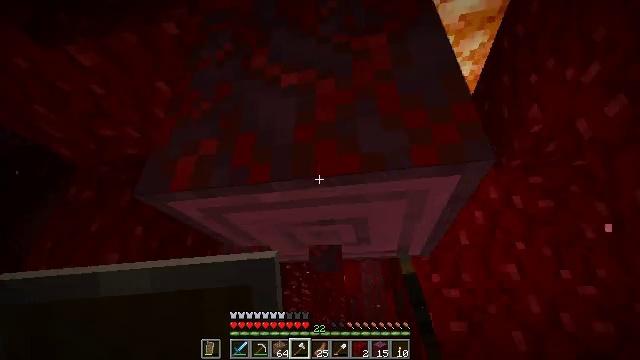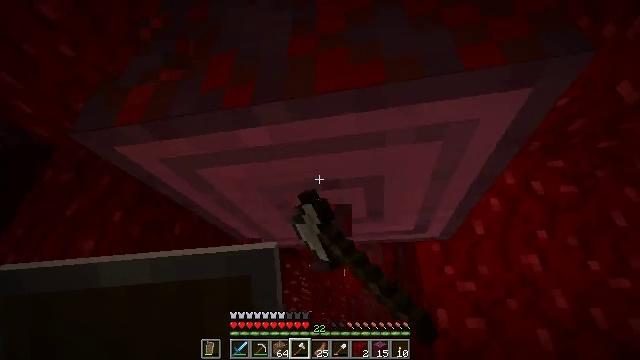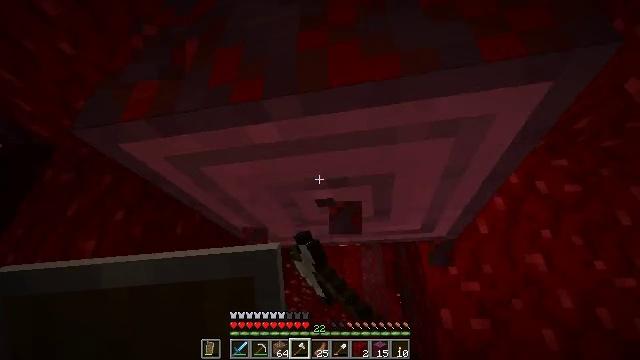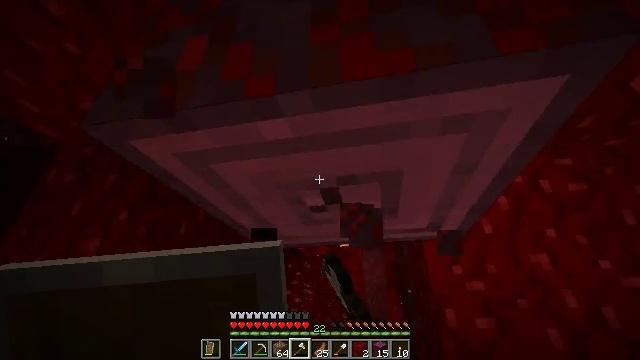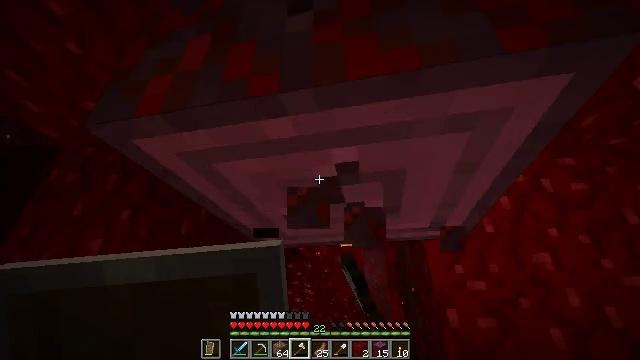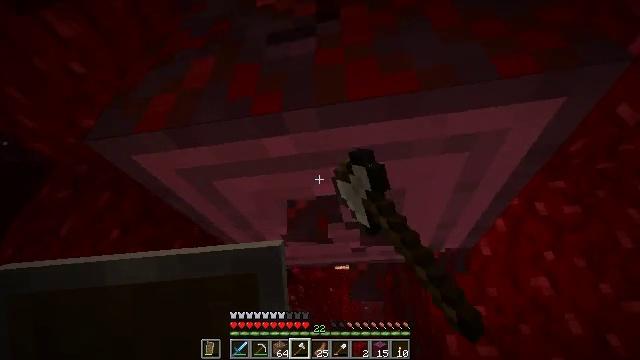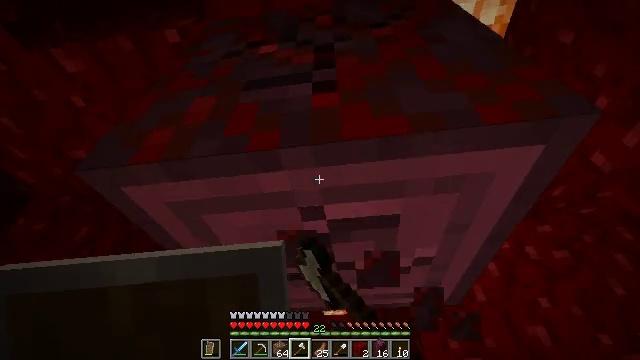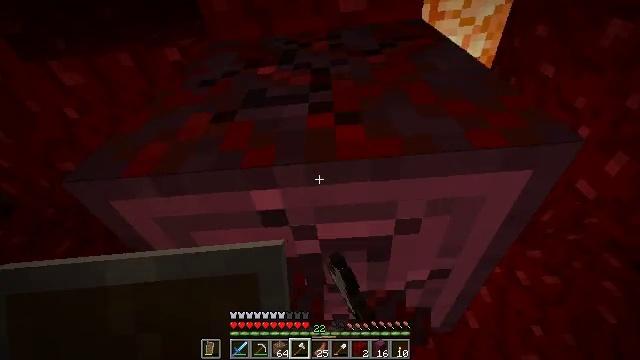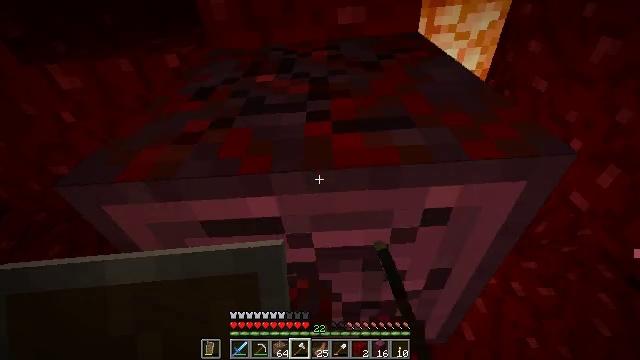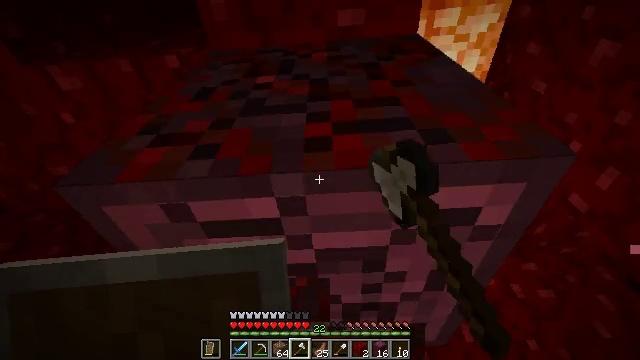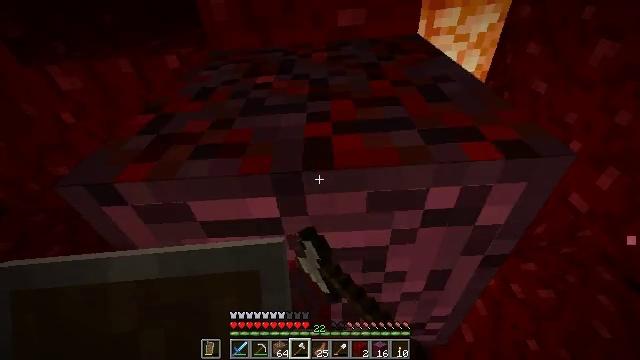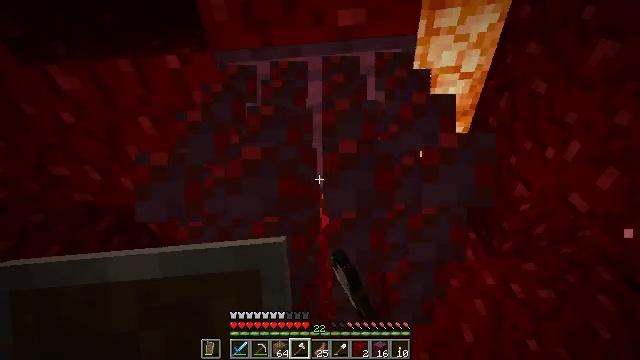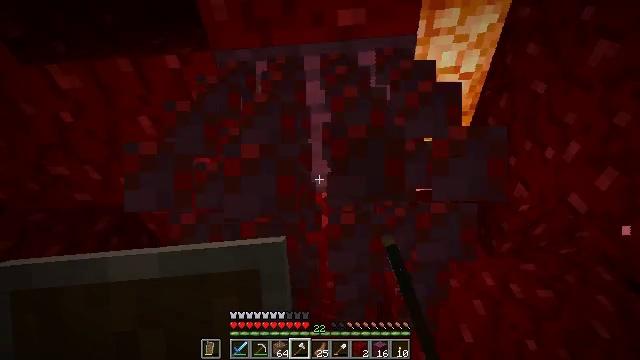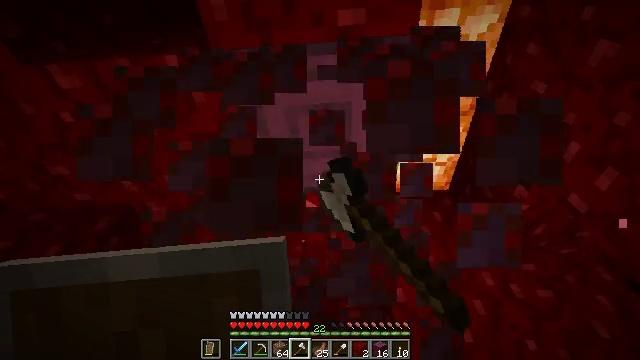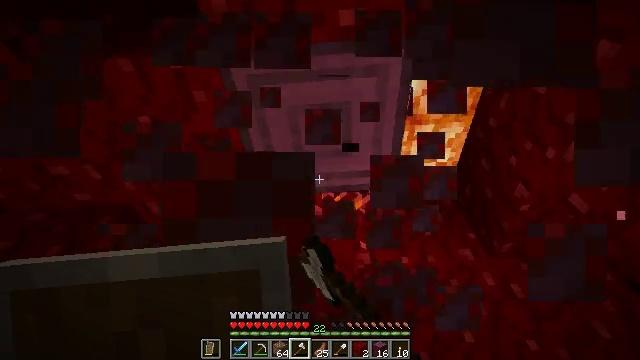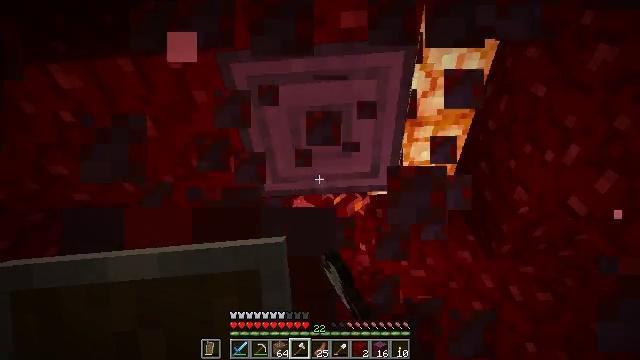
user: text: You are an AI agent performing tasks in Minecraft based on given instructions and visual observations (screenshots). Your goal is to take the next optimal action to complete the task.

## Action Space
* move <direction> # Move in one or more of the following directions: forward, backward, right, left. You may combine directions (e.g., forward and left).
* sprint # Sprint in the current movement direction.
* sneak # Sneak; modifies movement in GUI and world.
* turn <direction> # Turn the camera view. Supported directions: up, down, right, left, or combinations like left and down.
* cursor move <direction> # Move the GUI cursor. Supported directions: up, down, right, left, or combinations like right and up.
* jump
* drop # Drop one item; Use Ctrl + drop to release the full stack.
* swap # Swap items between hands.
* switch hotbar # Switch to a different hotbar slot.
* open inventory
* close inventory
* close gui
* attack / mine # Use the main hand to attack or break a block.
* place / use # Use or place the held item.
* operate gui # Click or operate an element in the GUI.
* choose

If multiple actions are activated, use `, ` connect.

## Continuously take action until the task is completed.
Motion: motion action
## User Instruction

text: Mine the crimson stem in the Nether.
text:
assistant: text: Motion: move forward, attack / mine
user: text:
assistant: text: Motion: attack / mine
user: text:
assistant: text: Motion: attack / mine
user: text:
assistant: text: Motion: attack / mine
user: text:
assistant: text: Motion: turn right and up, attack / mine
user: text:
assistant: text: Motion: turn right and up, attack / mine
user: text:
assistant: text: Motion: turn right and up, attack / mine
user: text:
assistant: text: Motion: turn right and up, attack / mine
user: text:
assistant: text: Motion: attack / mine
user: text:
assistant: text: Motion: attack / mine
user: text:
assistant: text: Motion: attack / mine
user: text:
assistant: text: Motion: attack / mine
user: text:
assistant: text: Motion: attack / mine
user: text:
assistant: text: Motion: move forward, attack / mine
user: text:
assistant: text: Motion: move forward, attack / mine
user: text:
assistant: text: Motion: move forward, turn up, attack / mine, jump
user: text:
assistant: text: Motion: move forward, turn right and up, attack / mine, jump
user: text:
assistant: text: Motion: move forward, turn right and up, attack / mine, jump
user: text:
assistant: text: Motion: move forward, turn right and up, attack / mine, jump
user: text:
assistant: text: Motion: move forward, turn right and up, attack / mine, jump
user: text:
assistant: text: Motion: turn right and up, attack / mine
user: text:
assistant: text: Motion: attack / mine
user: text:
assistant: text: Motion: turn right and up, attack / mine
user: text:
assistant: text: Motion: turn right and up, attack / mine
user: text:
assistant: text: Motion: turn right and up, attack / mine
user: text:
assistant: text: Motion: turn right and up, attack / mine
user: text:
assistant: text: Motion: turn up, attack / mine
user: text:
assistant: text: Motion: turn up, attack / mine
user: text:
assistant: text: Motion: attack / mine
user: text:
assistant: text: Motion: attack / mine